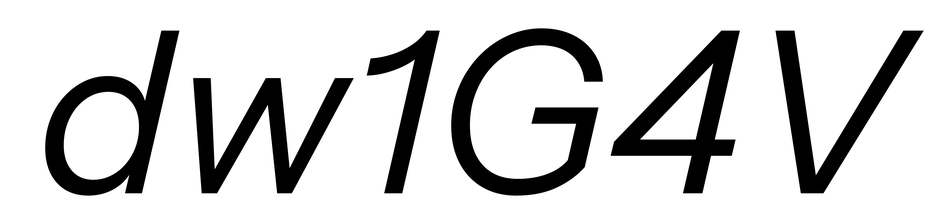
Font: InstrumentSans-Italic_Italic